Question: I am recently working on a project where i want to control a 5 pin servo motor with raspberry pi.

i have searched for resources and found adafruit's servo motor with only 3 pin.This is link for <URL>
:
What's difference between a 5 pin and 3 pin servo motor ?
If they both are same what's pin out diagram for this 5 pin servo motor ?
This is source code for 3 pin servo motor.
'''
# Servo Control
import time
def set(property, value):
try:
f = open("/sys/class/rpi-pwm/pwm0/" + property, 'w')
f.write(value)
f.close()
except:
print("Error writing to: " + property + " value: " + value)
def setServo(angle):
set("servo", str(angle))
set("delayed", "0")
set("mode", "servo")
set("servo_max", "180")
set("active", "1")
delay_period = 0.01
while True:
for angle in range(0, 180):
setServo(angle)
time.sleep(delay_period)
for angle in range(0, 180):
setServo(180 - angle)
time.sleep(delay_period)
'''
What modifications must i do to control a 5 pin servo motor ? Are there any major modifications ?
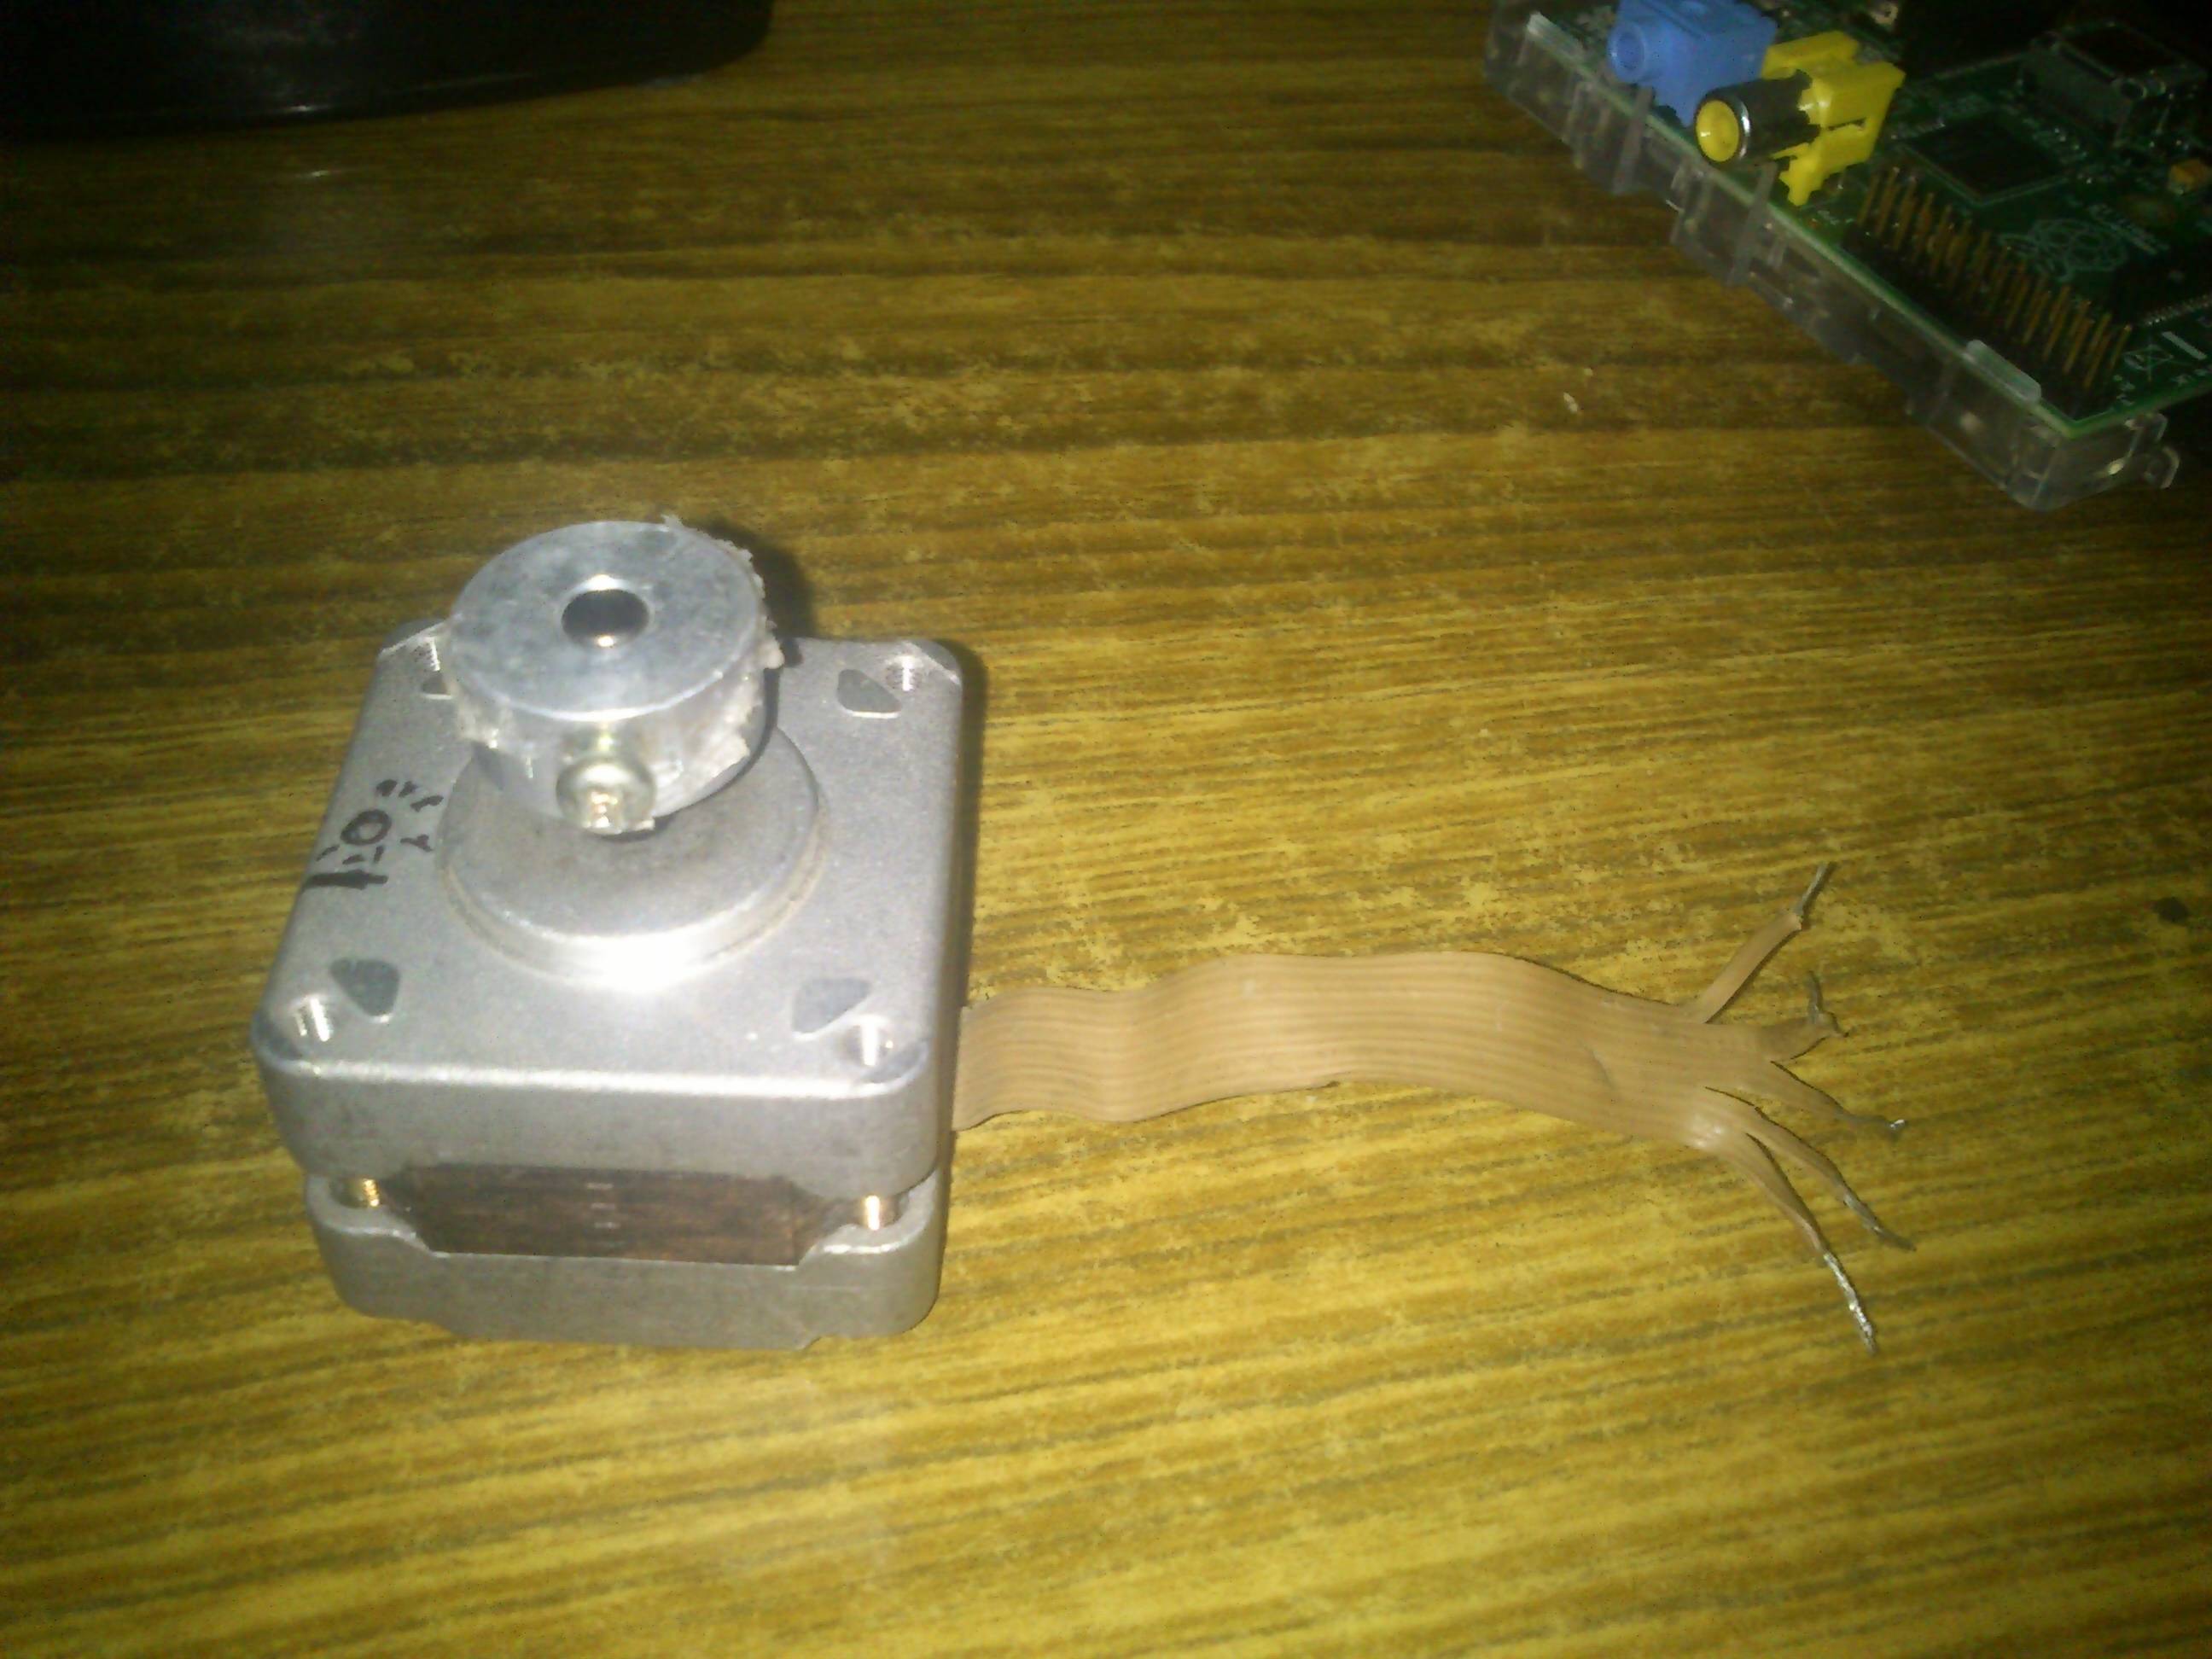
Answer: That is not a servo. It's a 5 pin Stepper motor you also need uni-polar driver